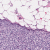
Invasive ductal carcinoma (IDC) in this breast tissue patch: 1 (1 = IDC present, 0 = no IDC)